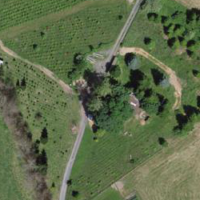
EUNIS habitat code: 24
Species observed at this site:
Aesculus hippocastanum